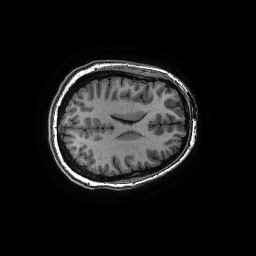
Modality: T1w
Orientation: axial
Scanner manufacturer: ge
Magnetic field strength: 3 T
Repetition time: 0.00904 s
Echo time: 0.0035 s